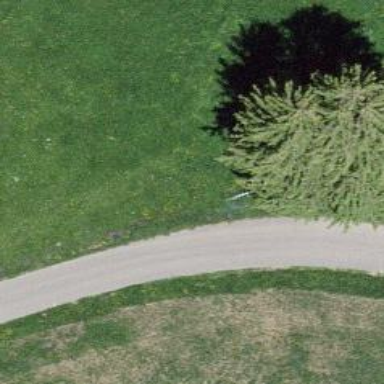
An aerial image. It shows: Beautiful tree in nature.